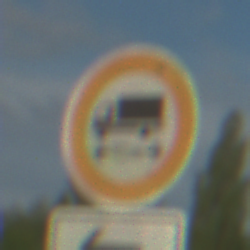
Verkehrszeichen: TatsaechlicheLaenge
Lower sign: RichtungsangabeDurchPfeile2
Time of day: MorningAfternoon
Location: Outdoor (Suburban)
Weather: PartlyCloudy
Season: NotSpecified
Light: Natural